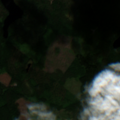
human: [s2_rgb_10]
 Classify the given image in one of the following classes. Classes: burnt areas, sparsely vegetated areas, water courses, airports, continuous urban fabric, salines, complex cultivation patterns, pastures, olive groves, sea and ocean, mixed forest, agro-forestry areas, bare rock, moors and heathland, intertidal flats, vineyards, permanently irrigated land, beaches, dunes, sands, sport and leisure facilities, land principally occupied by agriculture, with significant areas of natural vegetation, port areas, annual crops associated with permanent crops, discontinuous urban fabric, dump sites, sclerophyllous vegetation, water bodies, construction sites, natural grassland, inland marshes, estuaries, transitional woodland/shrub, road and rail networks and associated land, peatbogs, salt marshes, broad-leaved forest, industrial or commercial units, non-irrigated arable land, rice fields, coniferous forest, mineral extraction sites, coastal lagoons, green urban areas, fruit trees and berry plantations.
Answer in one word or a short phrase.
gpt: coniferous forest, mixed forest, water bodies